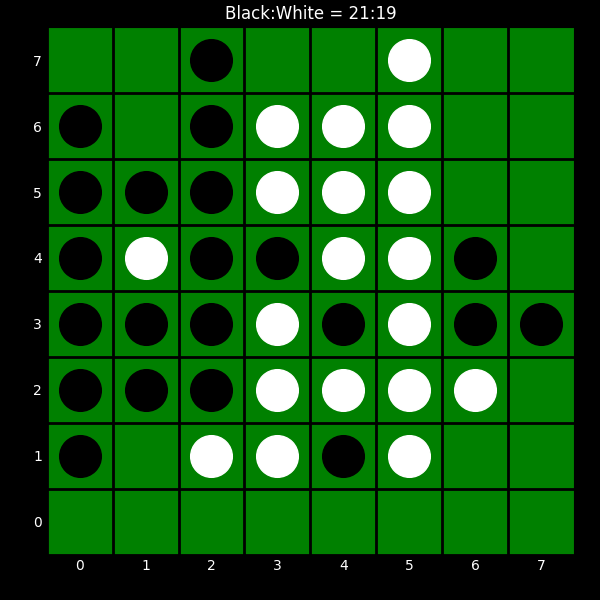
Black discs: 21
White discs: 19